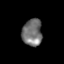
Tissue: lung
Cell type: T cells
Senescence score: 0.1884
Nuclear area (px): 525
Mean DAPI intensity: 115.495